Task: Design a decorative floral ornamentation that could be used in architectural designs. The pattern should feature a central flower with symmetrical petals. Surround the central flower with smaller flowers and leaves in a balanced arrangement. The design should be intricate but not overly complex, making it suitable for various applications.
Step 353:
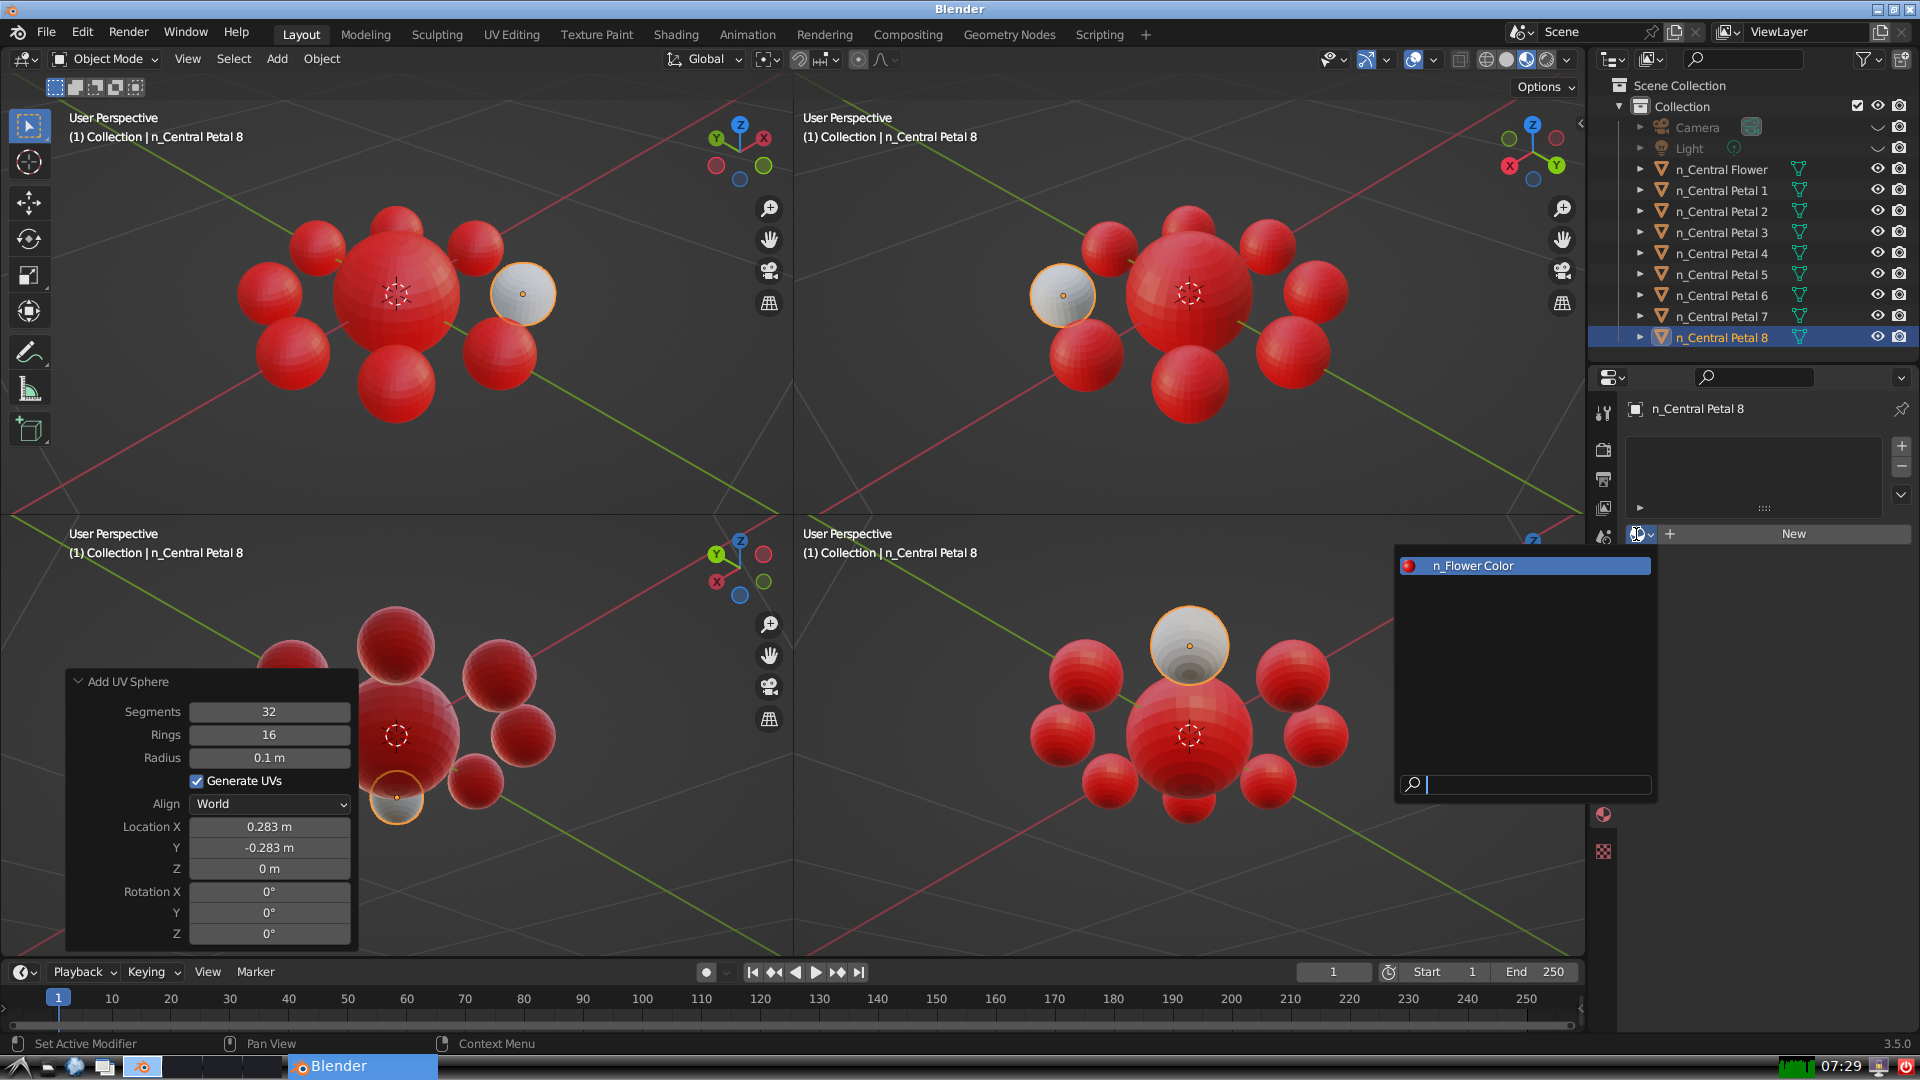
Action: input_text: n_Flower Color